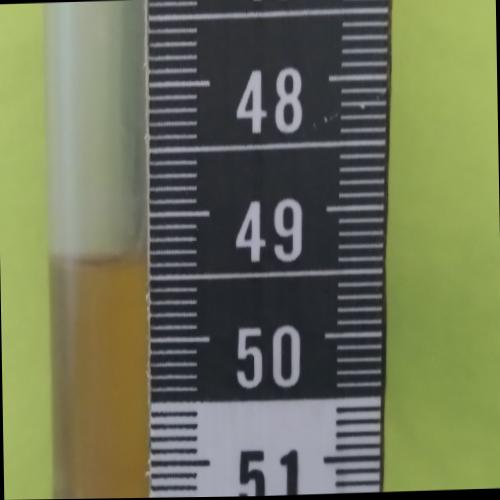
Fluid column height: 49.3 cm